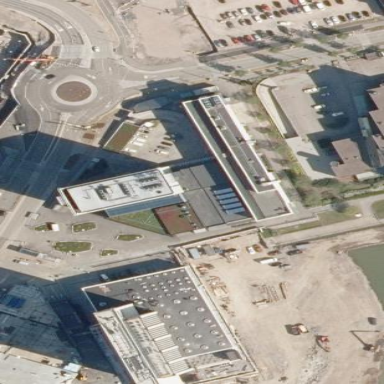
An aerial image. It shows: Building serving as office hotel.